Interaction volume radius: 5 \u00c5
Interaction volume height: 30 \u00c5
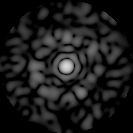
Disorder parameter: 0.8449